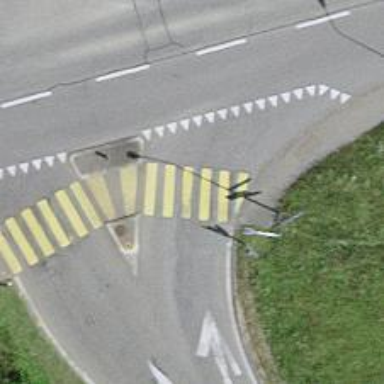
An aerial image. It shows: Marked crossing on the road.